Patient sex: M
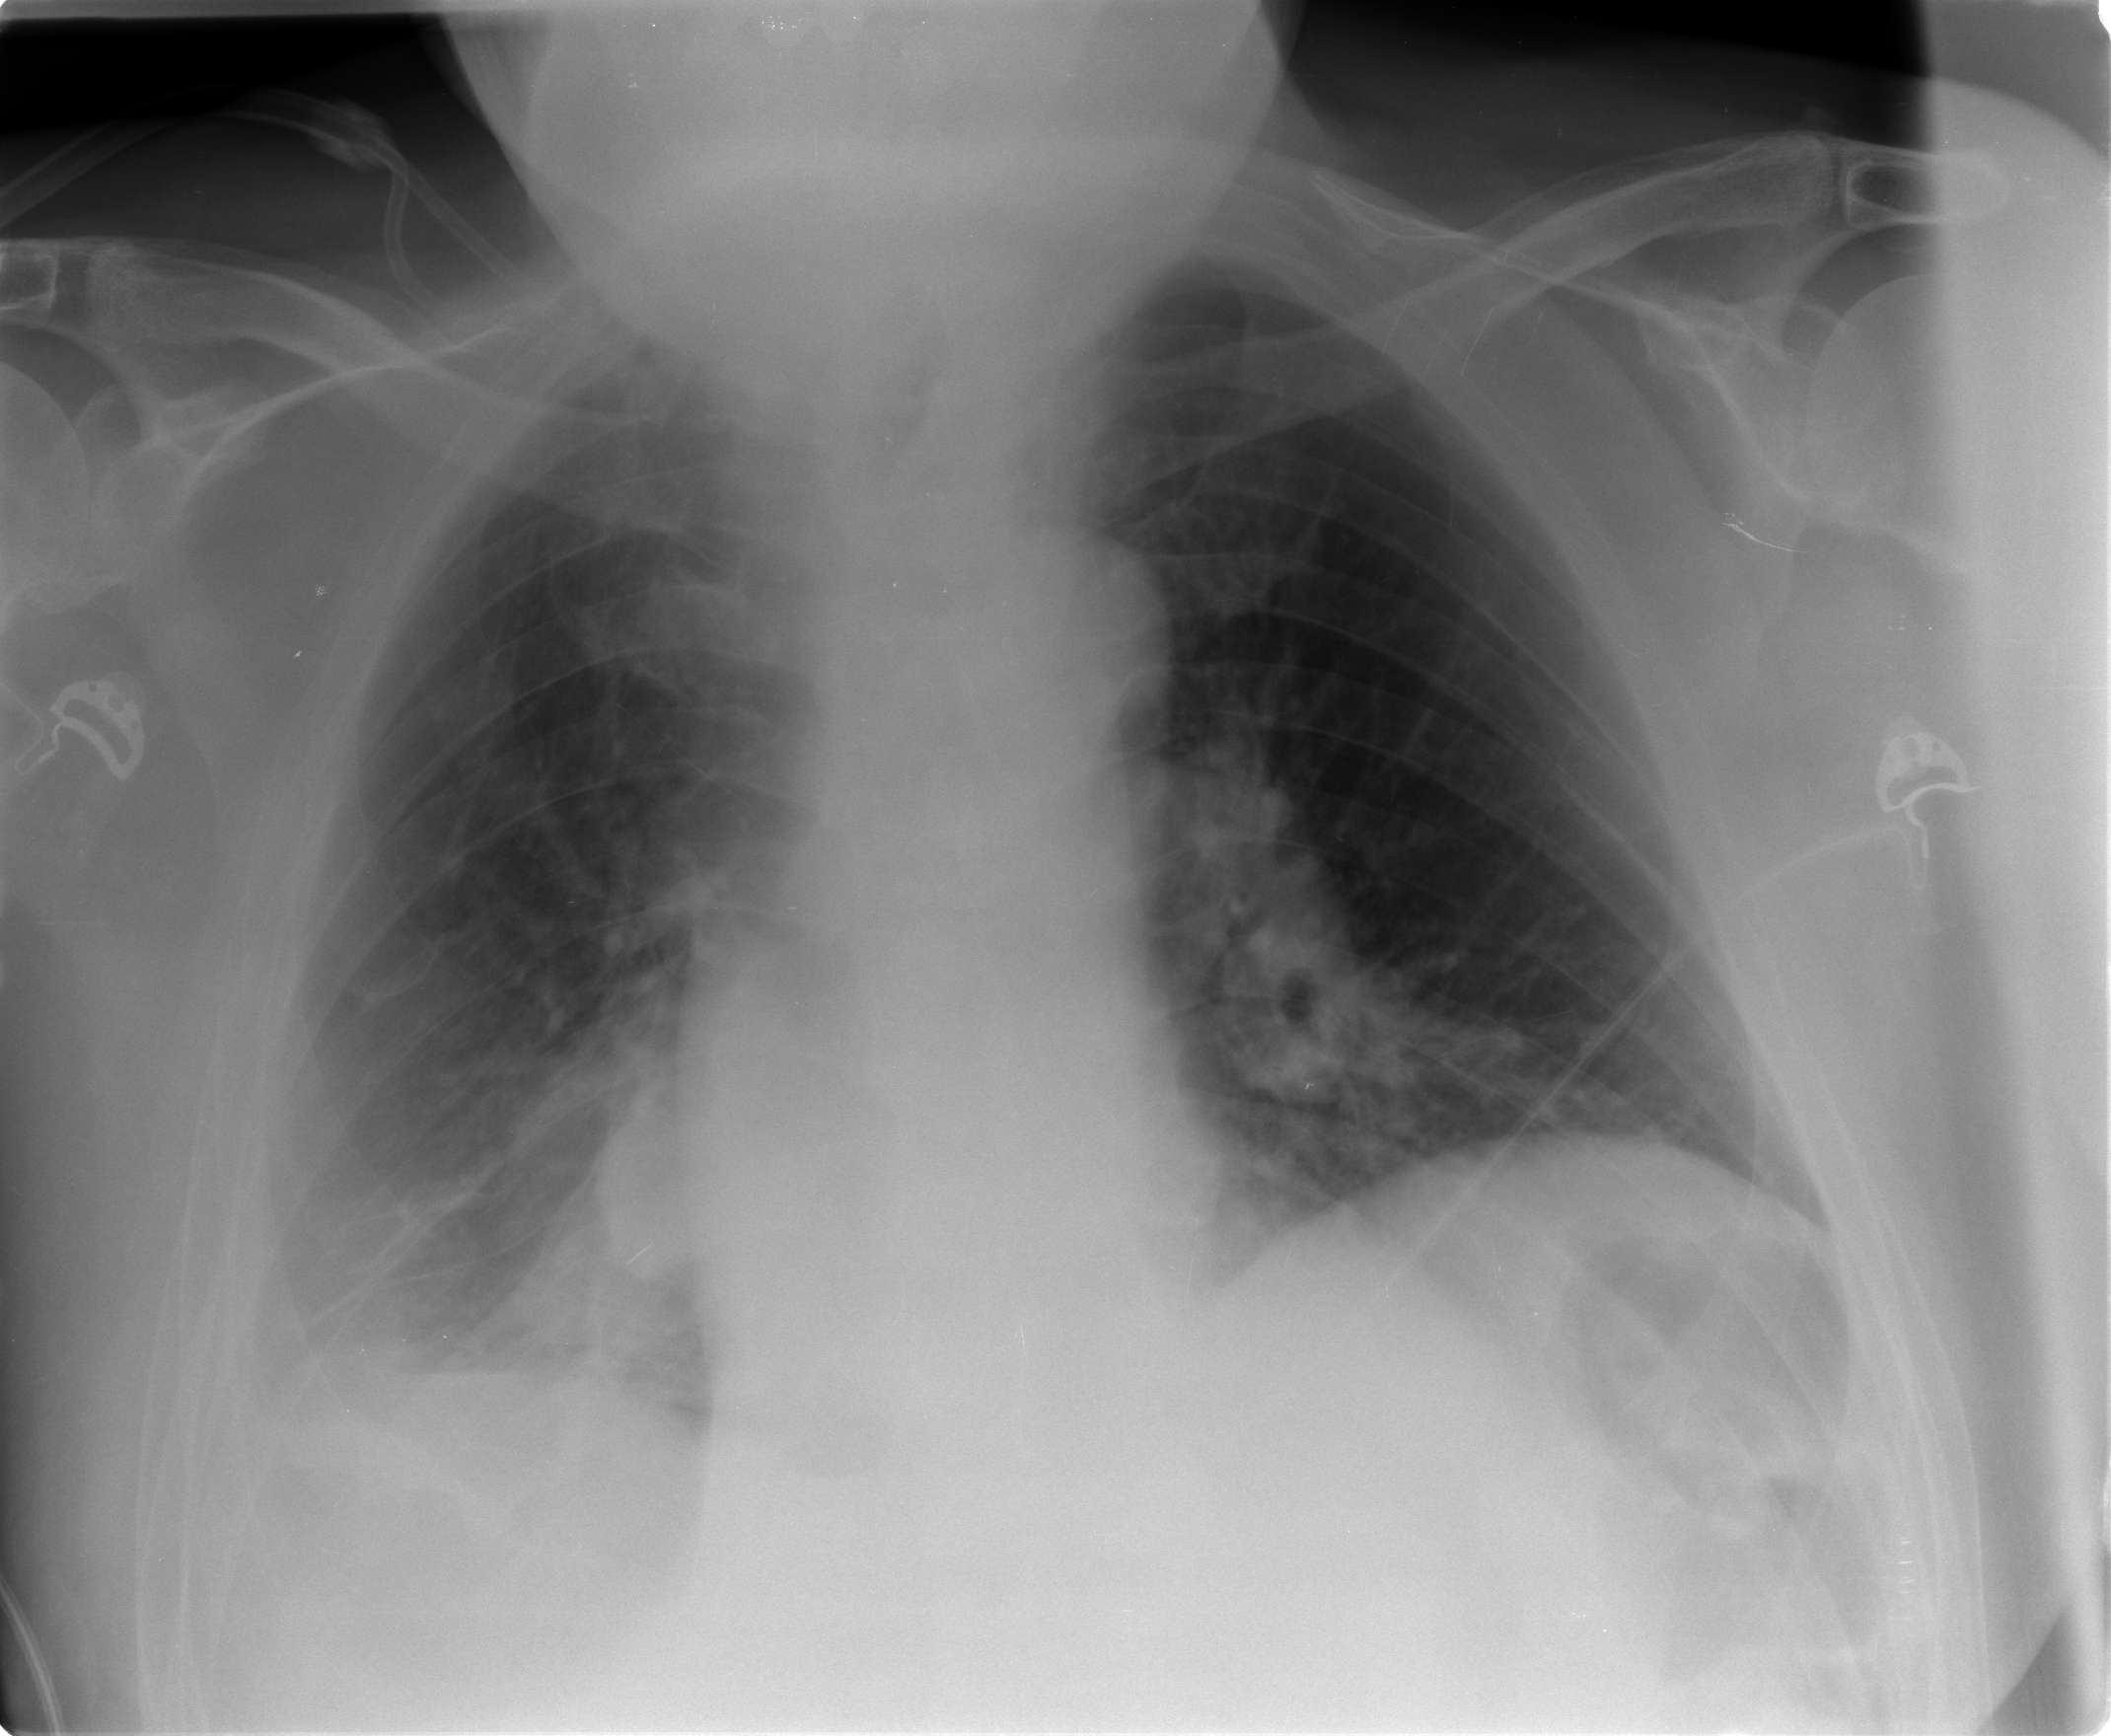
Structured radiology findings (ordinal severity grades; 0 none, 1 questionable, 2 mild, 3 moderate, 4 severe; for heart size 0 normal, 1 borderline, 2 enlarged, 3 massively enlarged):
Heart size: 0
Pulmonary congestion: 0
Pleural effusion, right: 2
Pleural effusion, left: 0
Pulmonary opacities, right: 3
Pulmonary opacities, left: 3
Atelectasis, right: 0
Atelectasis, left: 0